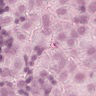
Metastatic tissue present: yes